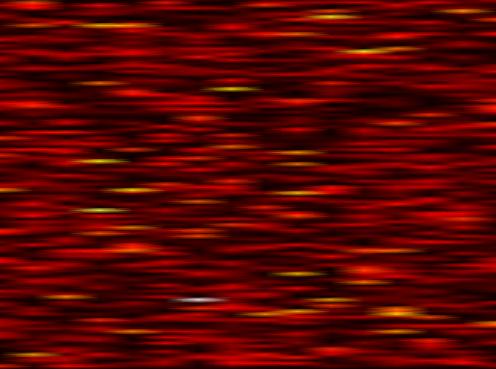
Label: FOFDM